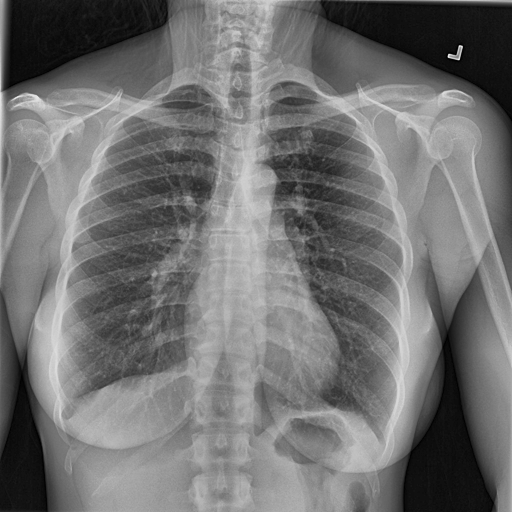
Finding: NORMAL